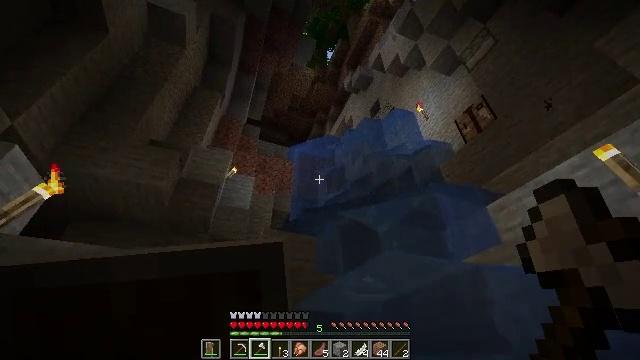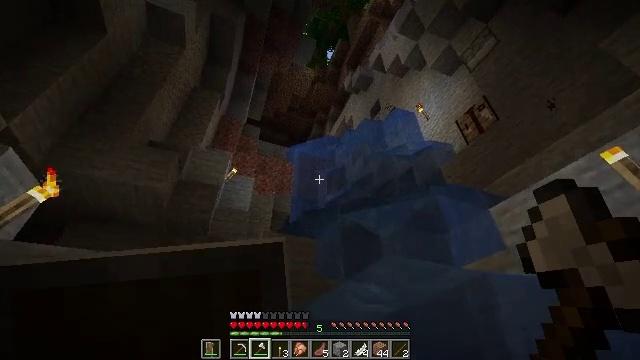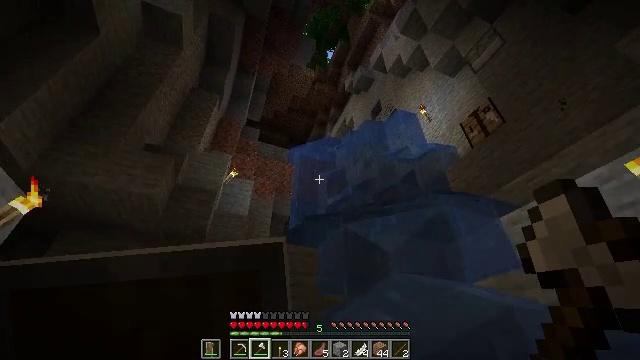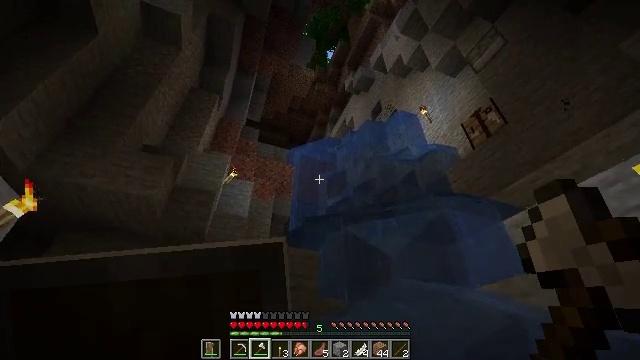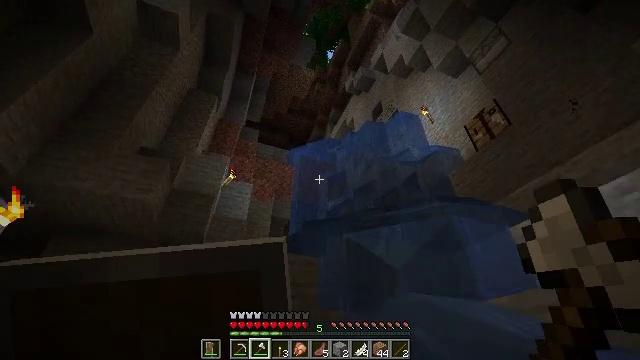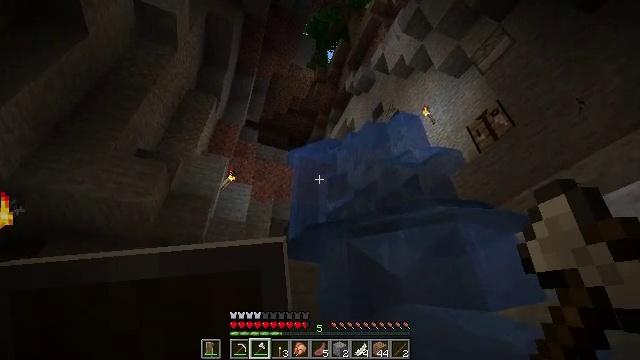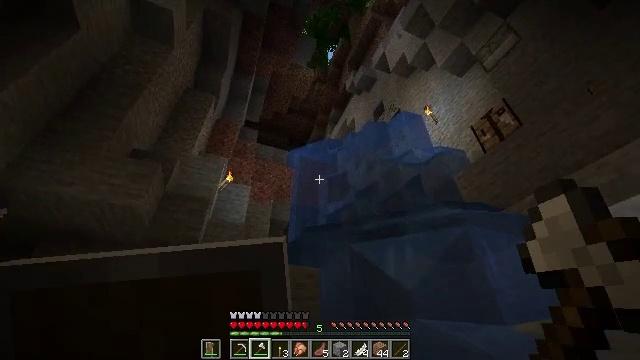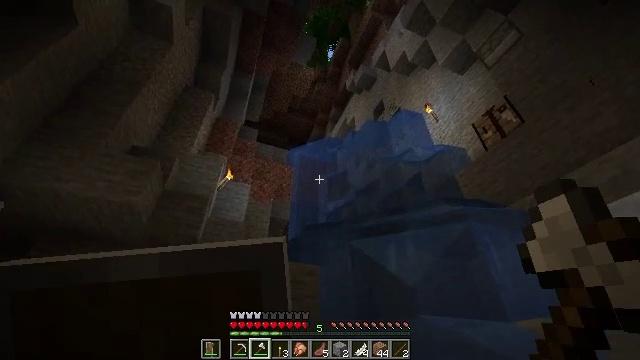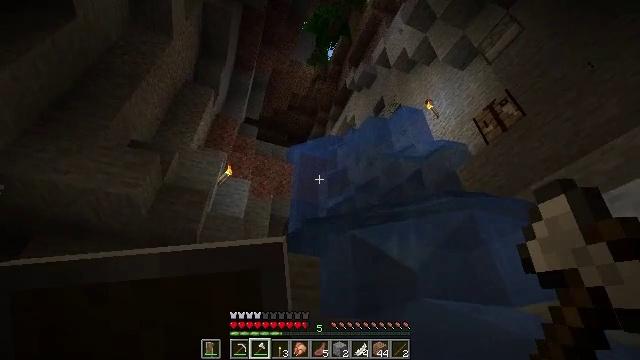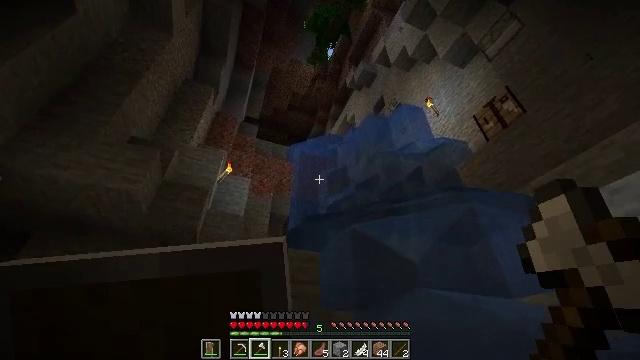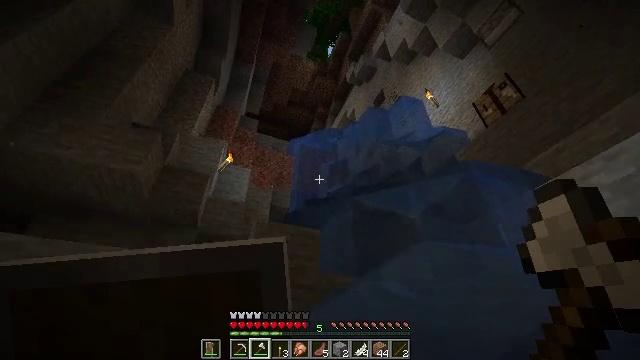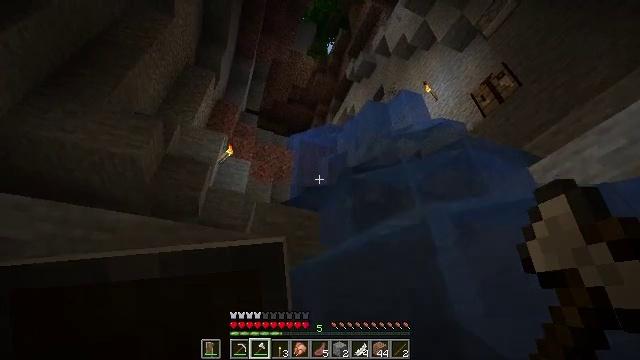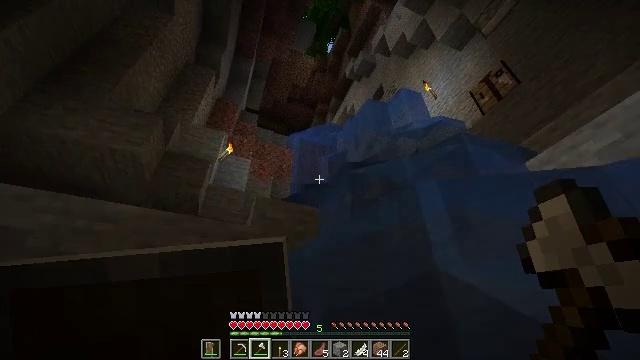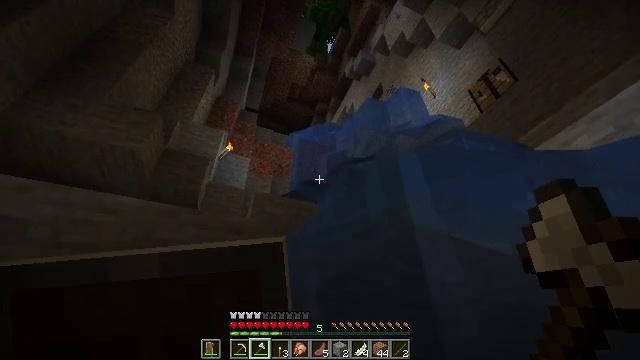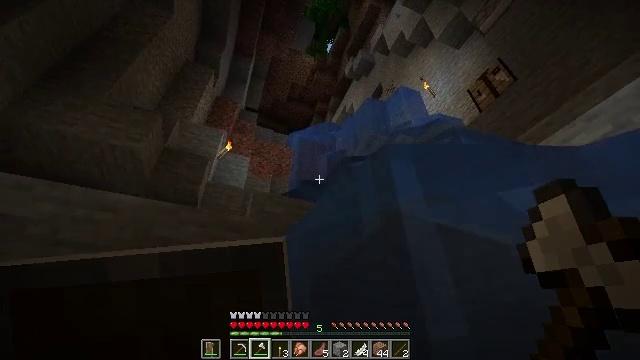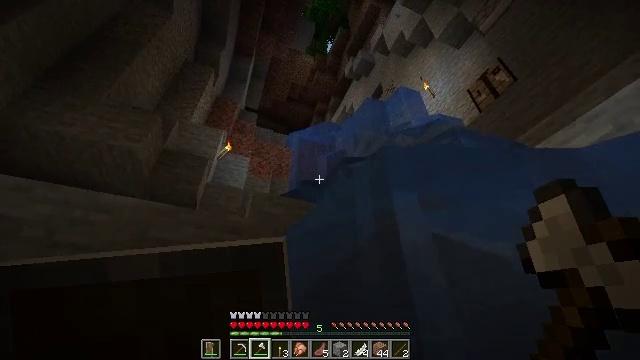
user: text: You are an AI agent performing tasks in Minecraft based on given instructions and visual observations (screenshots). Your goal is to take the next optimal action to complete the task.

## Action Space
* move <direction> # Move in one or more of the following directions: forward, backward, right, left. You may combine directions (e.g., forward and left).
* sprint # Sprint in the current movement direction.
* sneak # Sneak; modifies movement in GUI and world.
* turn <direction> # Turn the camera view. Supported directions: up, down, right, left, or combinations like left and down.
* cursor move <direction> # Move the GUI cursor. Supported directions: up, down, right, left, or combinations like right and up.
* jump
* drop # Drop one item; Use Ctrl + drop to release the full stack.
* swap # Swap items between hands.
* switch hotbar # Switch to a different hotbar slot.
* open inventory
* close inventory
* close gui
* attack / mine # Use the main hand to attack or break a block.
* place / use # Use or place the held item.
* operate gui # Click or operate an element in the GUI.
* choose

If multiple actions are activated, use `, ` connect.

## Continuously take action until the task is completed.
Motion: motion action
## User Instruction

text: Collect granite for building materials.
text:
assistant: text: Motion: move forward, jump
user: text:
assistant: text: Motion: move forward, jump
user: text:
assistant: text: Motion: move forward, jump
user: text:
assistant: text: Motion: move forward, jump
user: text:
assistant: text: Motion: move forward, jump
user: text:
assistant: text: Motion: move forward, jump
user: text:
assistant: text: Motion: move forward, jump
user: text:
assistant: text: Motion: move forward, jump
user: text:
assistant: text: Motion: move forward, jump
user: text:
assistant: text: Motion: move forward, jump
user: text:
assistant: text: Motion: move forward, jump
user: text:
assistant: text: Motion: move forward, jump
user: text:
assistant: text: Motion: move forward, jump
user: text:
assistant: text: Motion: move forward, jump
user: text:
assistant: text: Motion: move forward, jump
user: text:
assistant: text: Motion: move forward, jump
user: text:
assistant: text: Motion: move forward, jump
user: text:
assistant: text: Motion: move forward, jump
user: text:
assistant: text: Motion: move forward, jump
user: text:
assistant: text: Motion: move forward, jump
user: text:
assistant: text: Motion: move forward, jump
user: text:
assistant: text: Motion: move forward, jump
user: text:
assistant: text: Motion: move forward, jump
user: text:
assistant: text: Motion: move forward, jump
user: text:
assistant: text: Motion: move forward, jump
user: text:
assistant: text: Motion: move forward, jump
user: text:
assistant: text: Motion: move forward, jump
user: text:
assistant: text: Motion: move forward, jump
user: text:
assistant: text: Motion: move forward, jump
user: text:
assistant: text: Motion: move forward, jump